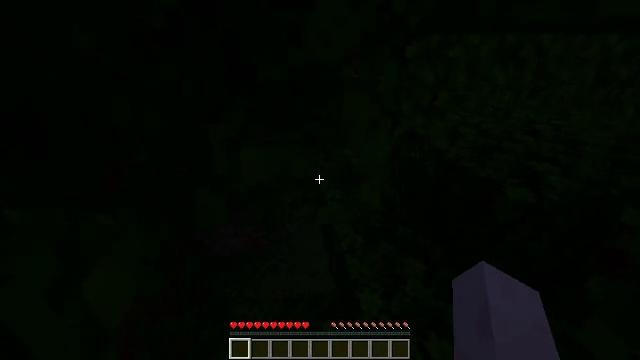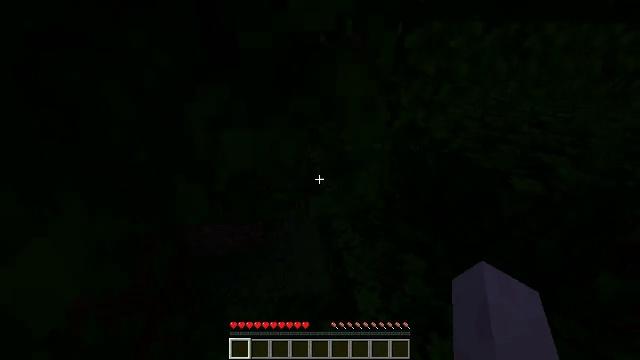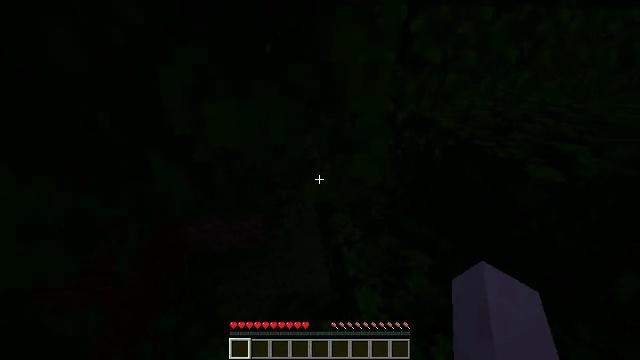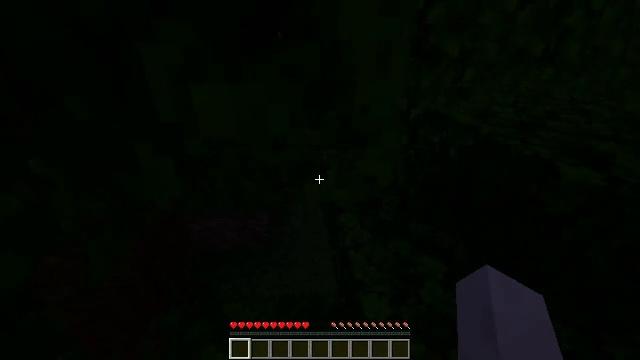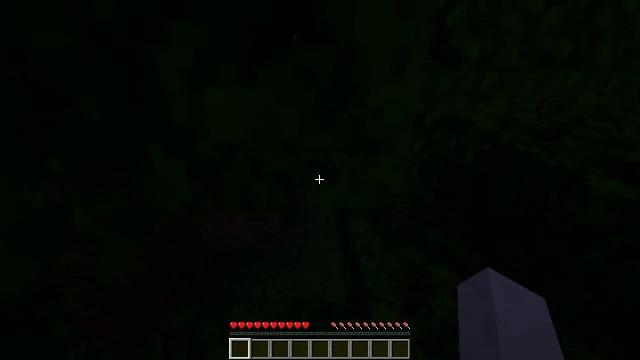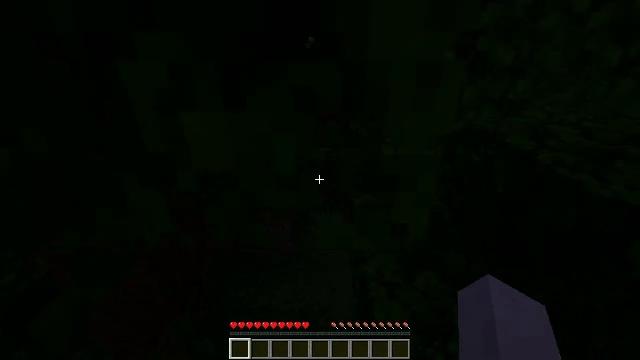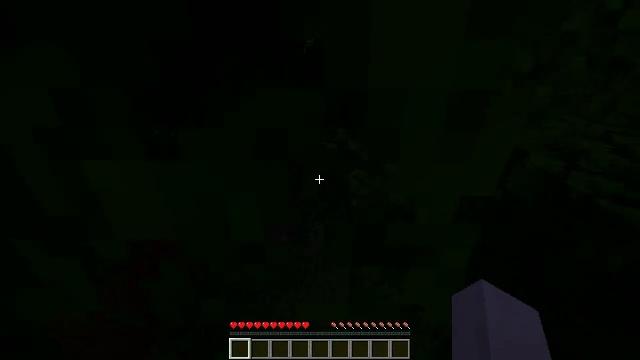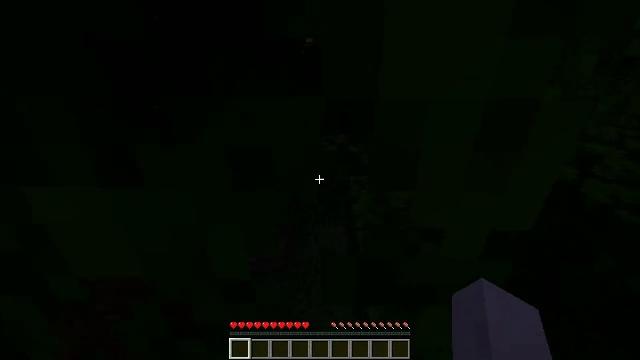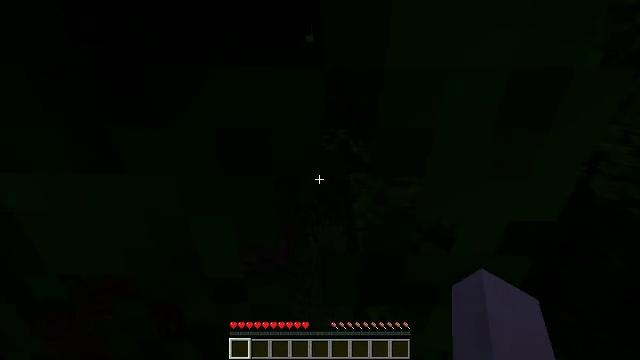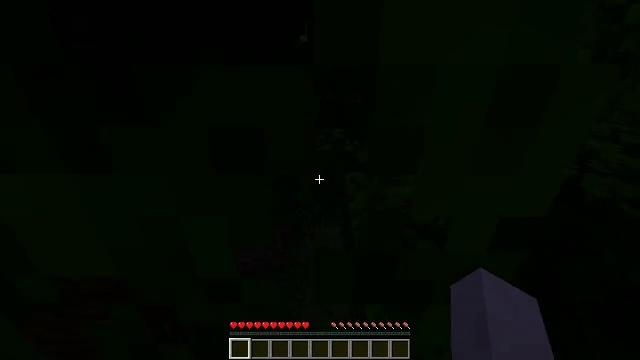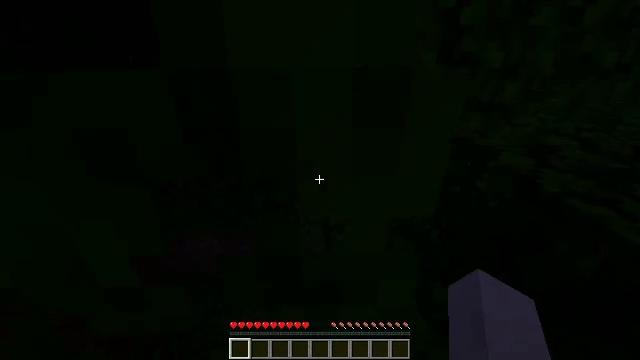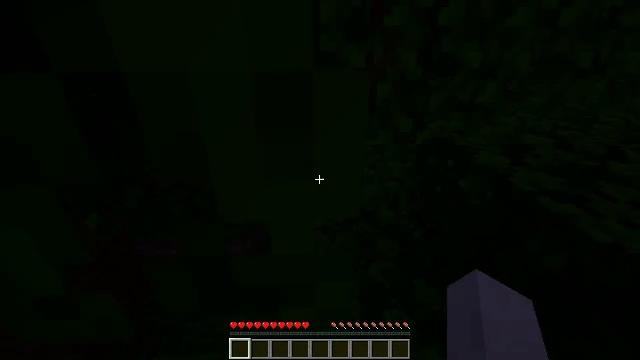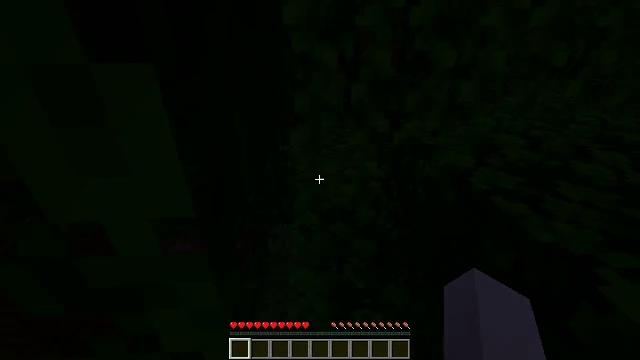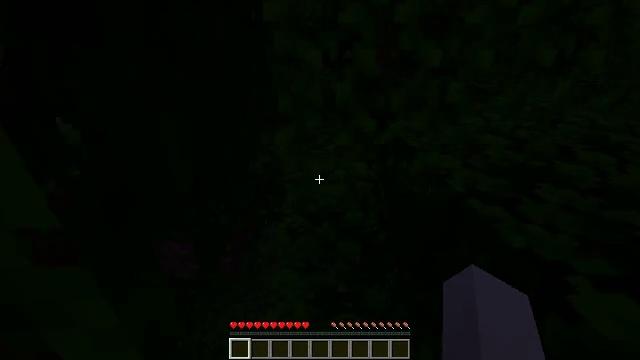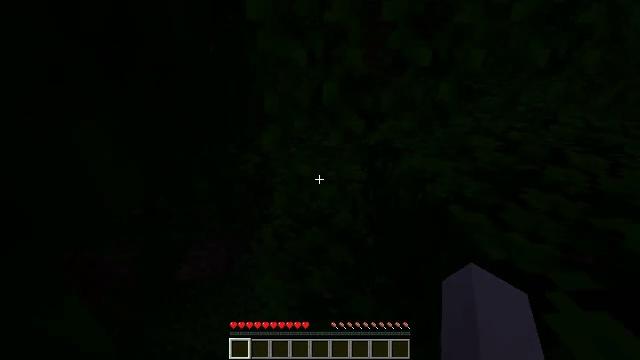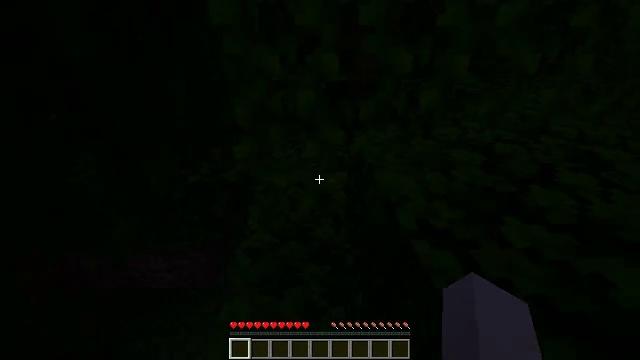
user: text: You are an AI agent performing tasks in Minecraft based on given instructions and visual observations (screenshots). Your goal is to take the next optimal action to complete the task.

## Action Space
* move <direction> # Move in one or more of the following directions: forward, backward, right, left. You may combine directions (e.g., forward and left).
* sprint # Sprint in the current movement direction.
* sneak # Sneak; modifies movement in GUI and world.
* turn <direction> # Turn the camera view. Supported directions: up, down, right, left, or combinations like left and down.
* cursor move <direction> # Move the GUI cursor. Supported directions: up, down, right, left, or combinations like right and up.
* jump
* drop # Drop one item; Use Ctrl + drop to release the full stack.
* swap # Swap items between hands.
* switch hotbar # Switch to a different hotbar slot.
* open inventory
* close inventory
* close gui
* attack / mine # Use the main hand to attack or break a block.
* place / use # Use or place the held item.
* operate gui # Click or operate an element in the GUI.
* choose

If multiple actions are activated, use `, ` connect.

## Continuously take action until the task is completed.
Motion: motion action
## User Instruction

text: Collect some bamboo.
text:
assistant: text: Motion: move forward
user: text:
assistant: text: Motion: move forward
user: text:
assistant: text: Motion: move forward, turn left
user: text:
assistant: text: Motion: move forward, turn left
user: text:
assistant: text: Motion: move forward, turn left
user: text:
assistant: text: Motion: move forward
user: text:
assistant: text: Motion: move forward
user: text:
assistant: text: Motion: move forward
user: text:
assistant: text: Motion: move forward and move right, turn right
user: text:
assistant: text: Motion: move forward and move right, turn right
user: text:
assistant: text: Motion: move forward and move right, turn right
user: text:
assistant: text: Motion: move forward and move right
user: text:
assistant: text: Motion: move forward and move right
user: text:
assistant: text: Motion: move forward and move right
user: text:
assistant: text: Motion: move forward and move right
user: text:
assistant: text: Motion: move forward and move right
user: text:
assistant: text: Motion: move forward and move right
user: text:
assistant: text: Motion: move forward and move right
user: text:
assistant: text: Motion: move forward
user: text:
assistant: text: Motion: move forward, turn left and up
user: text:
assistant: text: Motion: move forward, turn left and up
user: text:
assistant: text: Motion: move forward, turn left and up
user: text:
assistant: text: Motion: move forward, turn right and up
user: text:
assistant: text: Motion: move forward, turn right
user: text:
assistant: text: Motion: move forward, turn right and down
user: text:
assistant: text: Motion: move forward, turn right and down, jump
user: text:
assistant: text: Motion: move forward, turn right and down, jump
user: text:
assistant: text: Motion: move forward, jump
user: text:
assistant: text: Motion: move forward and move right, jump
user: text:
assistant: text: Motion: move forward and move right, jump